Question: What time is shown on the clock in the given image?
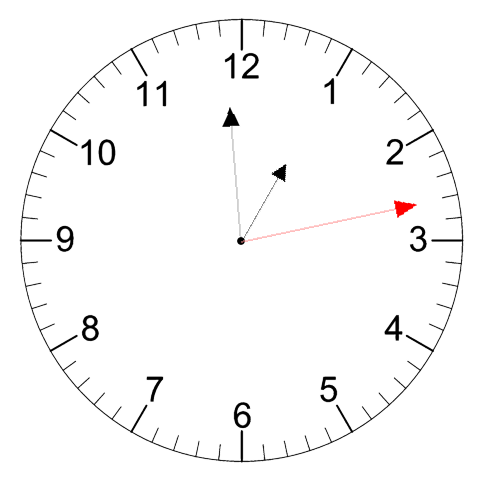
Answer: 12:59:13